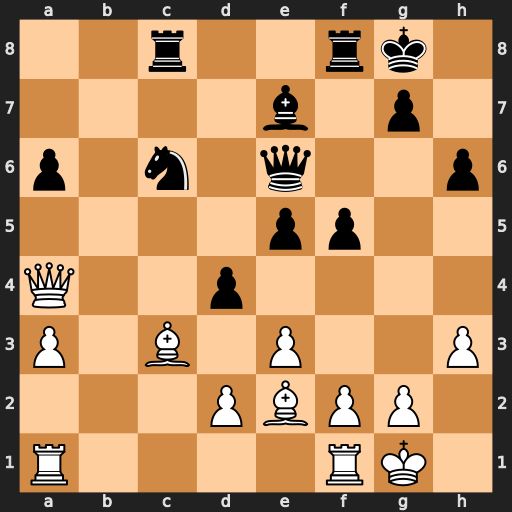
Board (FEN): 2r2rk1/4b1p1/p1n1q2p/4pp2/Q2p4/P1B1P2P/3PBPP1/R4RK1
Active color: w
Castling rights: -
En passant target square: -
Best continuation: Bc4 Qxc4 Qxc4+